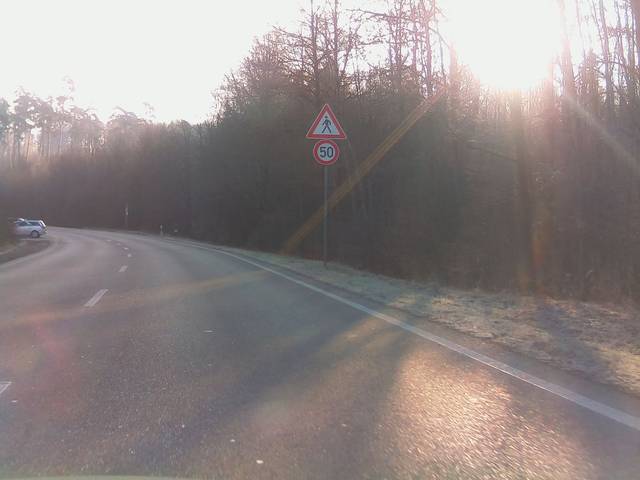
Region: Germany
Coordinates: 48.756, 9.109